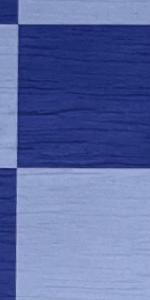
Label: Empty